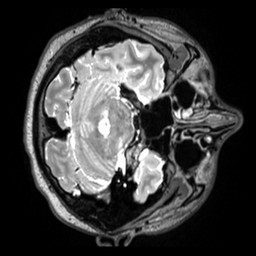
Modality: T2w
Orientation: axial
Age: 27
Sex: male
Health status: healthy
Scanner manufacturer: siemens
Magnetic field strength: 3 T
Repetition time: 3.2 s
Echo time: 0.412 s